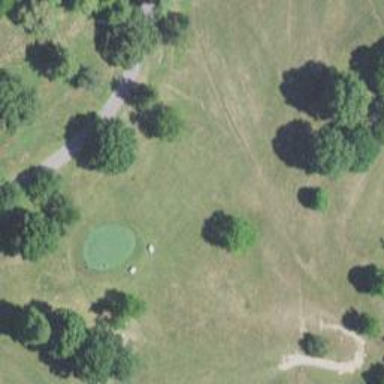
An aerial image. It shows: Golf hole.